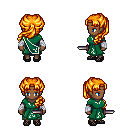
a pixel art fantasy rpg character, female body template, human, dark skin, sash dress, teal pants, light blonde princess hairstyle, white cloth bandages, ghillies, dagger, four views (front, back, left, right), 2x2 character sprite sheet, small pixel art, hard edges, no anti-aliasing